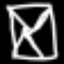
Label: hourglass